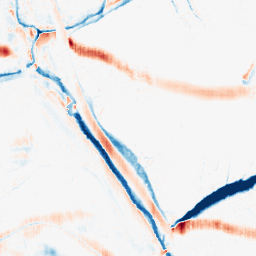
Category: morphological
Decomposition family: morphological_ellipse
Decomposition parameters: operation: average
width: 20
height: 5
Upsampling method: sinc_blackman
Upsampling parameters: scale: 8
kernel_size: 16
Upsampling scale: 8